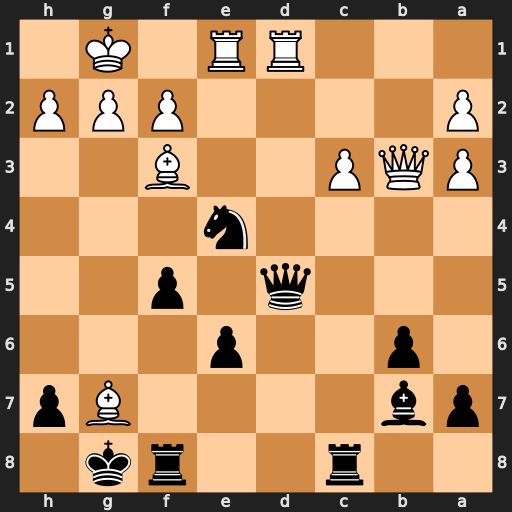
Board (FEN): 2r2rk1/pb4Bp/1p2p3/3q1p2/4n3/PQP2B2/P4PPP/3RR1K1
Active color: b
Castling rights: -
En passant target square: -
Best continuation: Qxb3 axb3 Kxg7